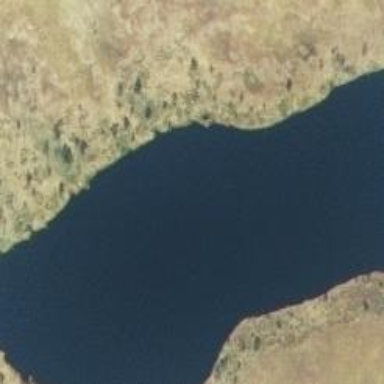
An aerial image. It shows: Lake with natural water.